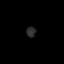
Tissue: lung
Cell type: T cells
Senescence score: 0.1997
Nuclear area (px): 99
Mean DAPI intensity: 41.98